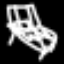
Label: bed